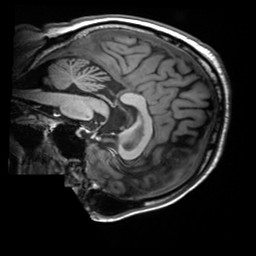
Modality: T1w
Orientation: sagittal
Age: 59
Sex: male
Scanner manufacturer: siemens
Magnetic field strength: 3 T
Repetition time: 2.2 s
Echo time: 0.00245 s